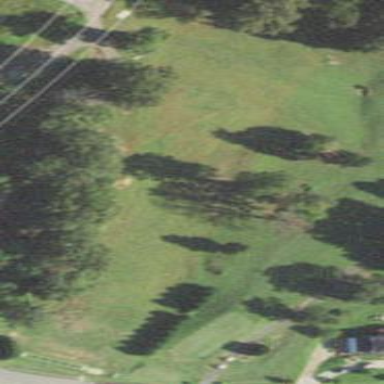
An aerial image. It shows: Grassy area used as golf driving range.